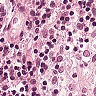
Metastatic tissue present: no